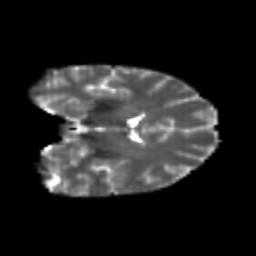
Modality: T2w
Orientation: coronal
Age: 25
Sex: female
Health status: healthy
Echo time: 0.074 s